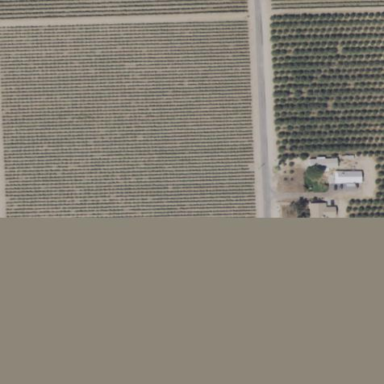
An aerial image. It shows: Vineyard where grapes are grown.